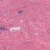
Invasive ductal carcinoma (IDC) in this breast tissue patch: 0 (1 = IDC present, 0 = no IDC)